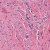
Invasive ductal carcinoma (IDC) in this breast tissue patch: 0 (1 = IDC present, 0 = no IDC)